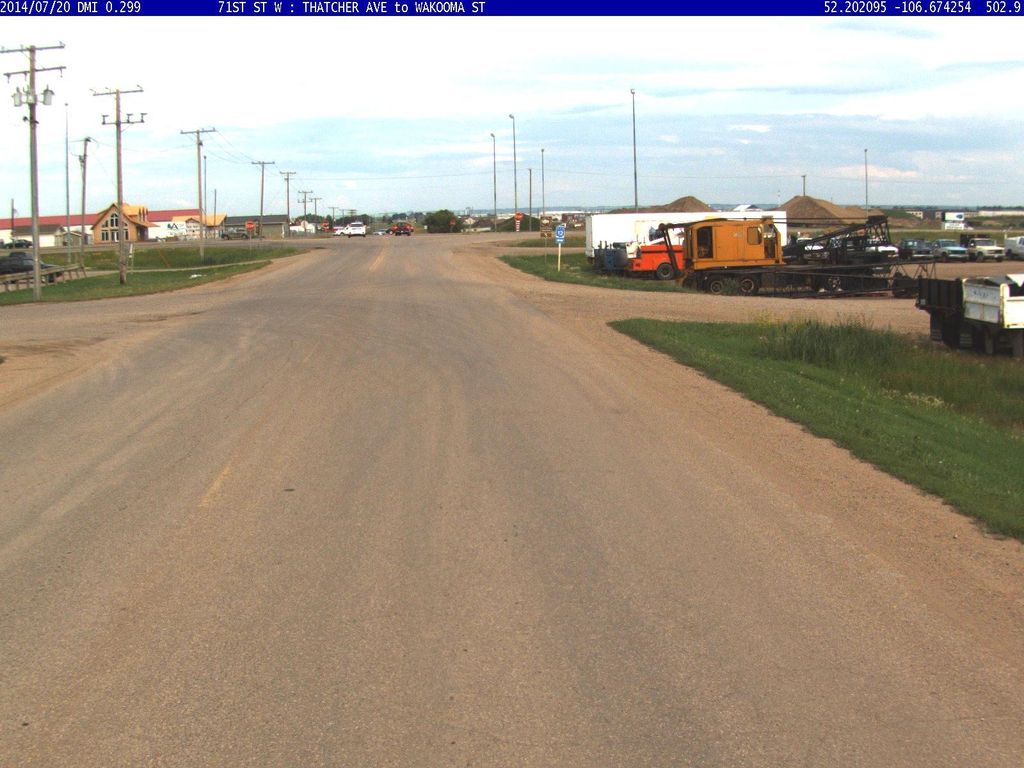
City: saskatoon